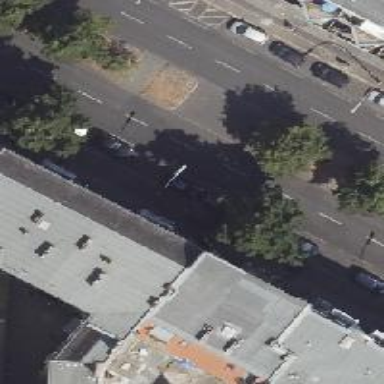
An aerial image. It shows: Cycle track alongside the road.